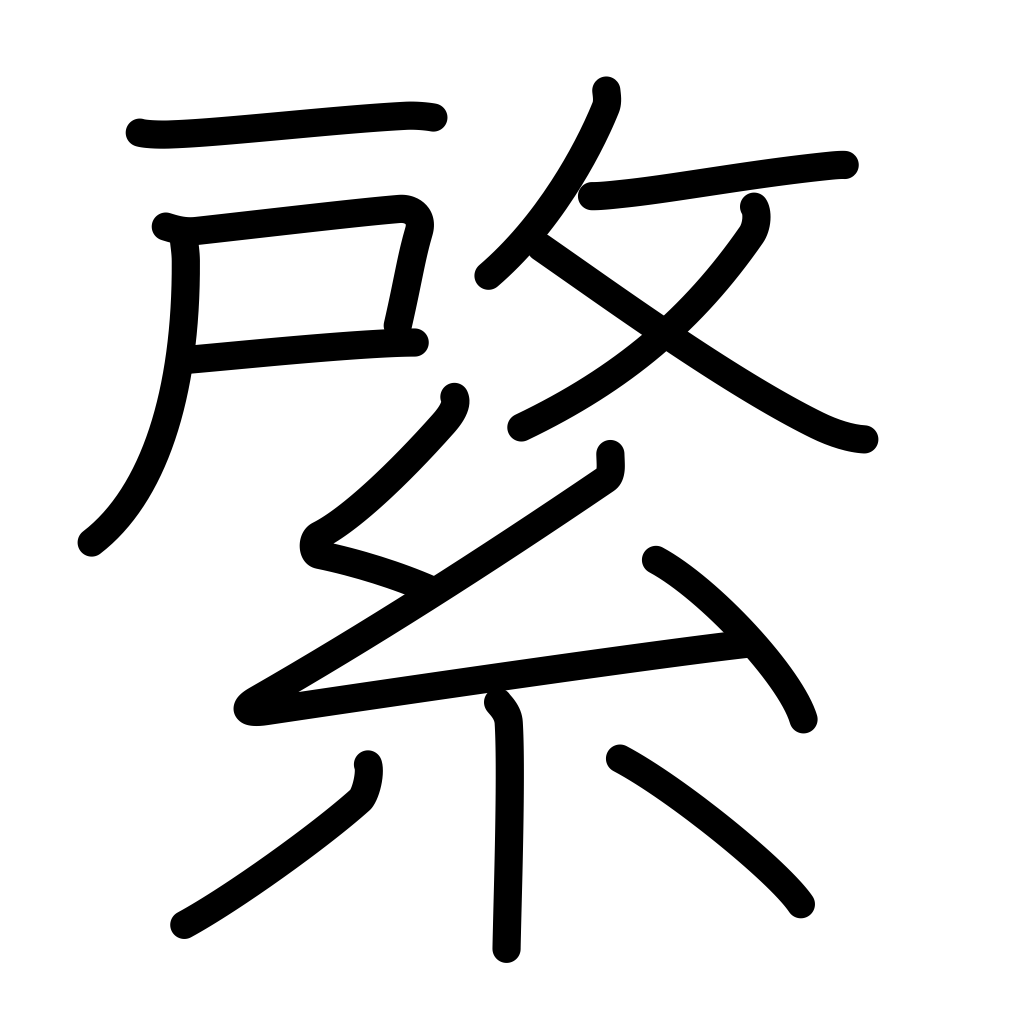
Meaning: emblem on banner